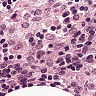
Metastatic tissue present: no